Question: I am currently trying to create a live graph on a window using Tkinter and Matplotlib. The data from this graph is continuously appended onto a CSV file and saved like this example row:
Where the second column is the second, and the 3 and 4th columns are voltage data I am trying to plot with respect to time. I have a separate python script that's continuously appending to this CSV, so it's very large and there are a lot of data points. Because of that, my graph became really messy after a while (see image below) and I want to limit the data to points from the last 60 seconds and have the x-axis ticks more spaced out instead of at every data point. I also want to zoom out of the graph a bit so the noise doesn't seem as obvious (from 0 to 5 V, for example). I tried adding plot1.xlim(t-60, t), plot2.xlim(t-60, t), plot1.ylim(0,5), plot2.ylim(0,5) but none of those set the limit as I wanted. It just zoomed into a really weird section of the graph, cutting out a big portion of the plot vertically. How should I configure my plot so that the y-axis goes from 0 to 5 and the x-axis shows the most recent 60 second worth of data? I am new to Tkinter and I would really appreciate any help. Thank you!!!

'''
#import tkinter for GUI
import tkinter as tk
from tkinter import ttk
#font types
LARGE_FONT = ("Verdana", 12)
#import stuff for graph
import matplotlib
import matplotlib.ticker as mticker
from matplotlib import pyplot as plt
matplotlib.use("TkAgg")
from matplotlib.backends.backend_tkagg import FigureCanvasTkAgg, NavigationToolbar2Tk
from matplotlib.figure import Figure
#import animation to make graph live
import matplotlib.animation as animation
from matplotlib import style
style.use("seaborn-darkgrid")
#animate function
f = Figure(figsize=(20,20), dpi=100)
plot1 = f.add_subplot(211)
plot2 = f.add_subplot(212)
def animate(ii):
pullData = open("/media/pi/68D2-7E93/test2.csv","r").read()
dataList = pullData.split('
')
tList = []
vList = []
v1List = []
for eachLine in dataList:
if len(eachLine) >1:
timedate, t, voltage, voltage1 = eachLine.split(',')
tList.append(t)
vList.append(voltage)
v1List.append(voltage1)
#plot graphs
plot1.clear()
plot1.plot(tList, vList, 'r')
plot2.clear()
plot2.plot(tList, v1List, 'b')
#add labels and config axis
plot1.set_title("Aquaponic Sensors")
plot1.set_autoscaley_on(False)
plot1.set_autoscalex_on(False)
plot1.set_ylabel("pH (v)")
#plot1.set_xlim(t-60,t)
#plot1.axes.set_ybound(0,1)
#plot1.set_ylim(2,4)
#plot1.set_xlim(500, 510)
plot2.set_ylabel("Temperature (v)")
plot2.set_xlabel("Time (s)")
#plot2.set_ybound(0,5)
#initialization
class AllWindow(tk.Tk):
def __init__(self, *args, **kwargs):
tk.Tk.__init__(self, *args, **kwargs)
#add title
tk.Tk.wm_title(self, "NU Aquaponics")
container = tk.Frame(self)
container.pack(side="top", fill="both", expand=True)
container.grid_rowconfigure(0, weight=1)
container.grid_columnconfigure(0, weight=1)
#show the frames
self.frames = {}
for F in (HomePage, ControlPanel, Settings):
frame = F(container, self)
self.frames[F] = frame
frame.grid(row=0, column=0, sticky="nsew")
self.show_frame(HomePage)
def show_frame(self, cont):
frame = self.frames[cont]
frame.tkraise()
#add home page
class HomePage(tk.Frame):
def __init__(self, parent, controller):
tk.Frame.__init__(self,parent)
label = tk.Label(self, text="Dashboard", font = LARGE_FONT)
label.pack(pady=10, padx=10)
#quit button
quitButton = tk.Button(self, text="QUIT", fg='red',
command=quit)
quitButton.pack()
#navigation button
navibutton1 = ttk.Button(self, text="Control Panel",
command=lambda: controller.show_frame(ControlPanel))
navibutton1.pack()
navibutton2 = ttk.Button(self, text="Settings",
command=lambda: controller.show_frame(Settings))
navibutton2.pack()
#add graph to dashboard
#bring up canvas
canvas = FigureCanvasTkAgg(f, self)
canvas.draw()
canvas.get_tk_widget().pack(side=tk.BOTTOM, fill=tk.BOTH, expand = True)
#add navigation bar
toolbar = NavigationToolbar2Tk(canvas, self)
toolbar.update()
canvas._tkcanvas.pack()
canvas._tkcanvas.pack(side=tk.TOP, fill=tk.BOTH, expand = True)
#add control panel page
class ControlPanel(tk.Frame):
def __init__(self, parent, controller):
tk.Frame.__init__(self, parent)
label = tk.Label(self, text="Control Panel", font = LARGE_FONT)
label.pack(pady=10, padx=10)
#control buttons
self.lightButton = tk.Button(self,
text="Light OFF",
bg= "red",
command=self.toggle_light)
self.lightButton.pack()
#navigation button
navibutton1 = ttk.Button(self, text="Back to Dashboard",
command=lambda: controller.show_frame(HomePage))
navibutton1.pack()
navibutton2 = ttk.Button(self, text="Settings",
command=lambda: controller.show_frame(Settings))
navibutton2.pack()
#fcns triggered by control button
#fcn to turn LED on or off
def toggle_light(self):
# if LED1.value == 0:
# LED1.value = 1
#change light button color
self.lightButton.configure(bg= "green")
self.lightButton.configure(fg= "white")
self.lightButton.configure(text = "Light ON")
else:
# LED1.value = 0
#change light button color to red if light off
self.lightButton.configure(bg= "red")
self.lightButton.configure(text = "Light OFF")
#add settings page
class Settings(tk.Frame):
def __init__(self, parent, controller):
tk.Frame.__init__(self, parent)
label = tk.Label(self, text="Settings", font = LARGE_FONT)
label.pack(pady=10, padx=10)
#navigation button
navibutton1 = ttk.Button(self, text="Back to Dashboard",
command=lambda: controller.show_frame(HomePage))
navibutton1.pack()
navibutton2 = ttk.Button(self, text="Go to Control Panel",
command=lambda: controller.show_frame(ControlPanel))
navibutton2.pack()
app = AllWindow()
app.geometry('1025x690')
#update animation first
ani = animation.FuncAnimation(f, animate, interval=1000)
app.mainloop()
'''
'plot1.set_ylim(2,4)'
<URL>
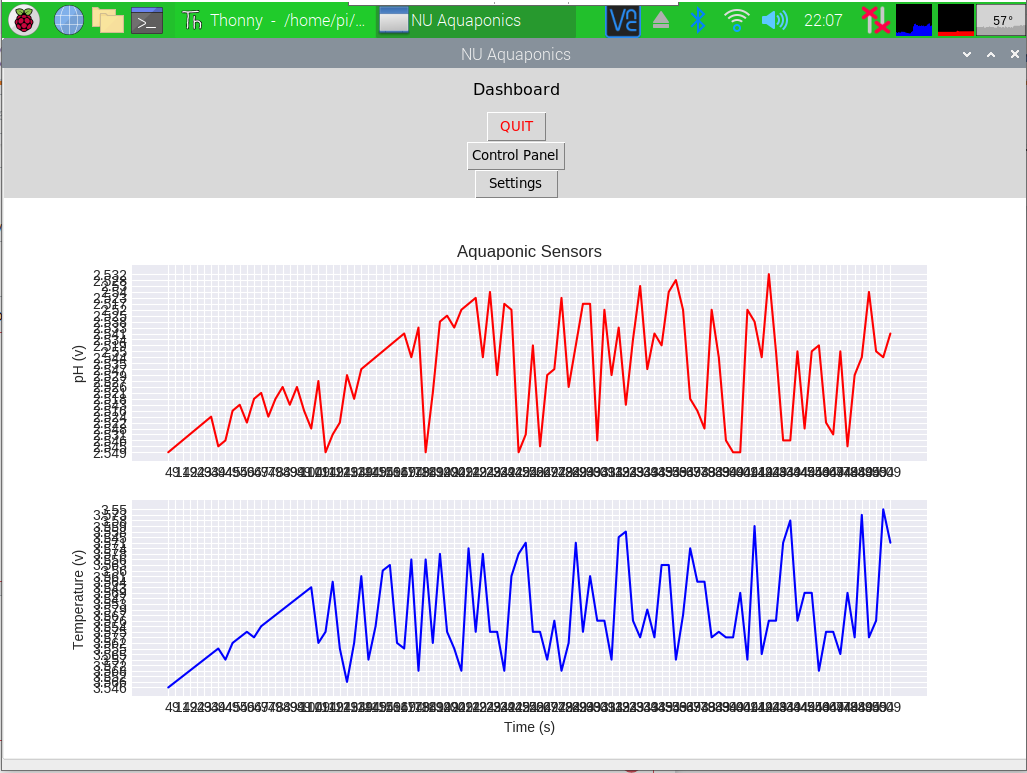
Answer: Reading from a CSV file will give you strings, by default. To fix your code, you have to pass in the data as floats, as such:
'''
tList = []
vList = []
v1List = []
for eachLine in dataList:
if len(eachLine) >1:
timedate, t, voltage, voltage1 = eachLine.split(',')
tList.append(float(t))
vList.append(float(voltage))
v1List.append(float(voltage1))
'''